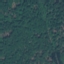
Label: Forest